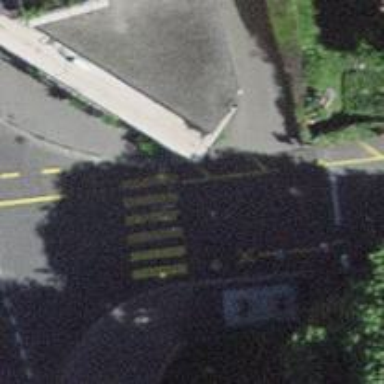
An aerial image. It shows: Marked crossing with zebra stripes on the road.